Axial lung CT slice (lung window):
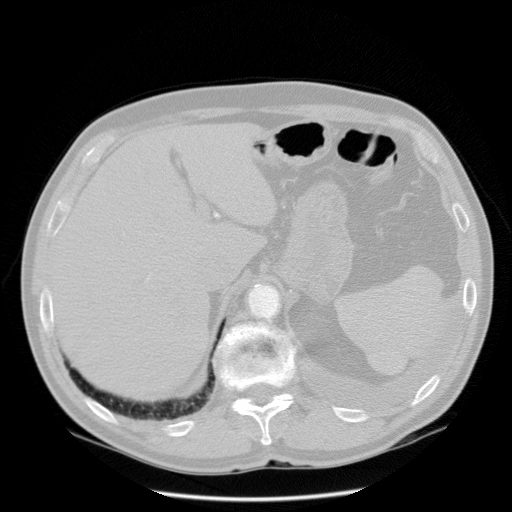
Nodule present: no